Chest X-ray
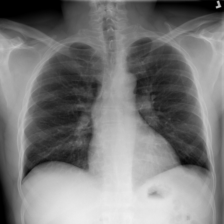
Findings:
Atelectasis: negative
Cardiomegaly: negative
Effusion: negative
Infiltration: negative
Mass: negative
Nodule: negative
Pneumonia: negative
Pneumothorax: negative
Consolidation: negative
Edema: negative
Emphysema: negative
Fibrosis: negative
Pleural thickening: negative
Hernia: negative